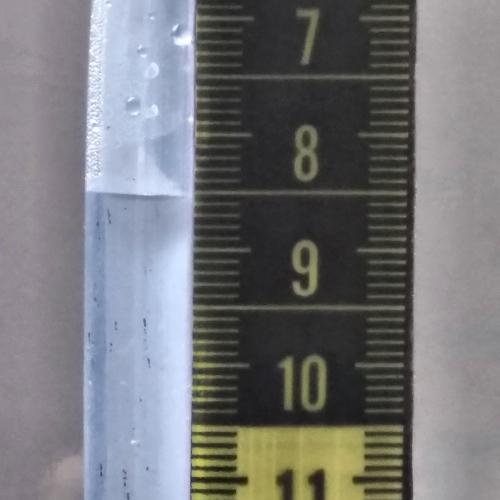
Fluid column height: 8.5 cm